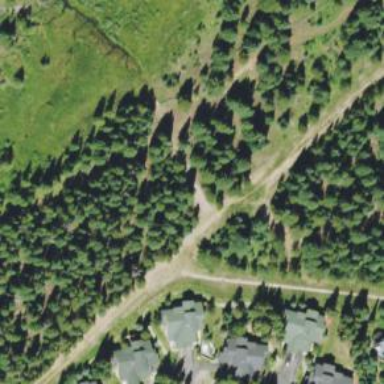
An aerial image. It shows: Intermediate Nordic path.